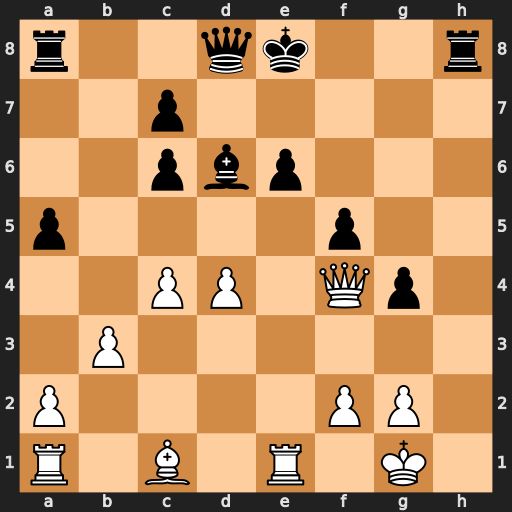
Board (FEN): r2qk2r/2p5/2pbp3/p4p2/2PP1Qp1/1P6/P4PP1/R1B1R1K1
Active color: w
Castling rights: kq
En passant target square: -
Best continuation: Rxe6+ Kd7 Qxf5